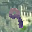
Label: 9